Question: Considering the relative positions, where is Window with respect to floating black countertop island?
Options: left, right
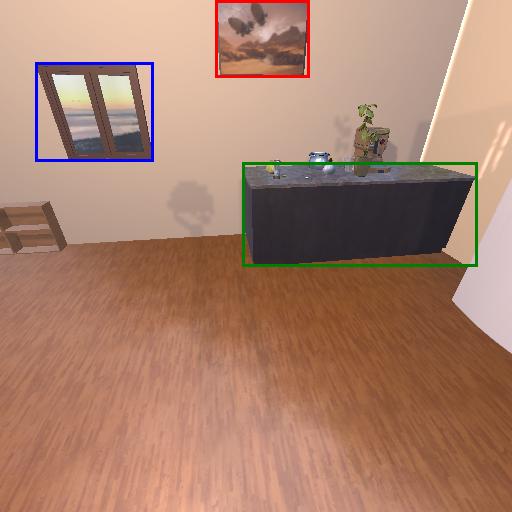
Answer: left